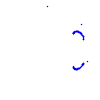
Particle: proton